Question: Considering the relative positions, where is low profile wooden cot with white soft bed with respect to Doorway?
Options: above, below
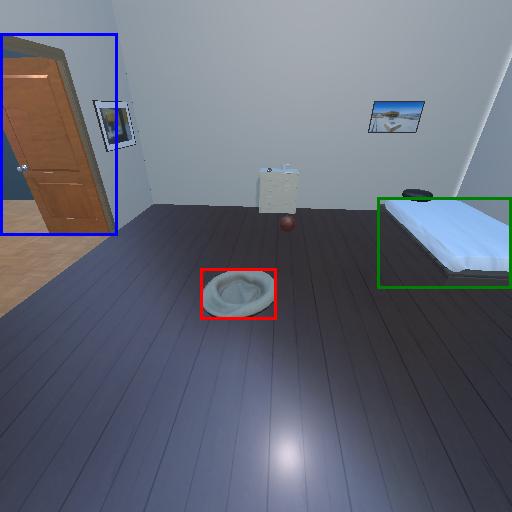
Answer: above